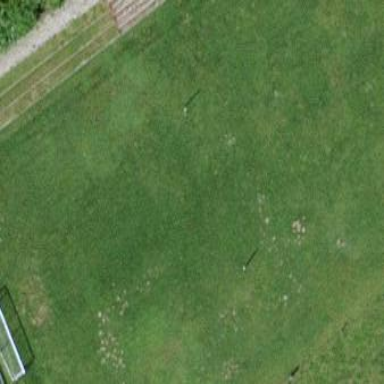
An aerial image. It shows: Grass pitch used for soccer.